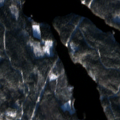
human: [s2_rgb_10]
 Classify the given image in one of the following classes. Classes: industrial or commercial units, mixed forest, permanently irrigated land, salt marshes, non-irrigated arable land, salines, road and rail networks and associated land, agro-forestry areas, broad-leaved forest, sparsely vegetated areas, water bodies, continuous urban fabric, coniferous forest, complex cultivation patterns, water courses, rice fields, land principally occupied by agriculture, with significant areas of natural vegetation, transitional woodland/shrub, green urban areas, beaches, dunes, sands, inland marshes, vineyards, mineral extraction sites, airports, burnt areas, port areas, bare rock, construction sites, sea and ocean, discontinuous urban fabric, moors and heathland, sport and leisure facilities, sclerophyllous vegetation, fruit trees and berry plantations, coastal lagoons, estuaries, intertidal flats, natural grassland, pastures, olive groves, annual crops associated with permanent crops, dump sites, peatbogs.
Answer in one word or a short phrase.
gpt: coniferous forest, mixed forest, transitional woodland/shrub, water bodies